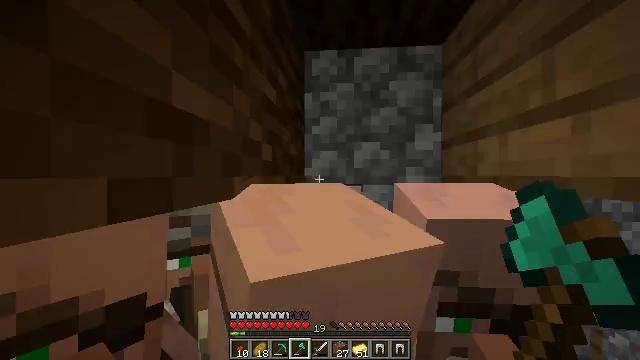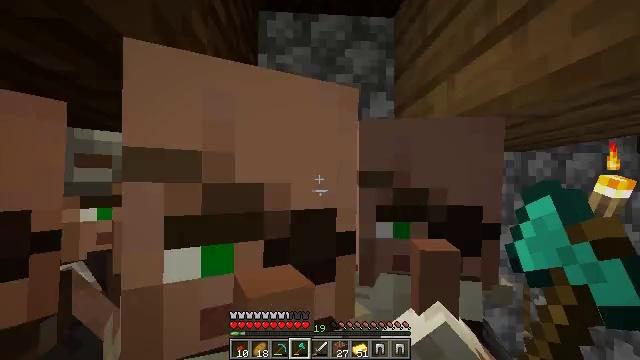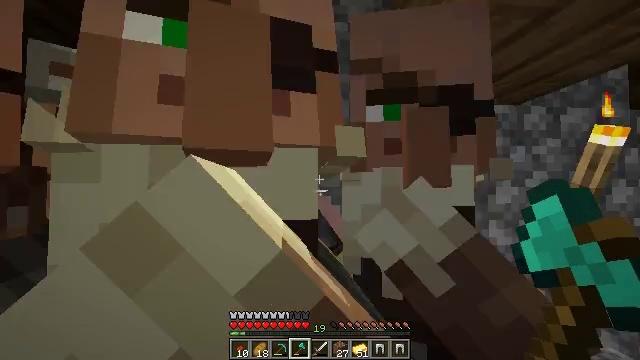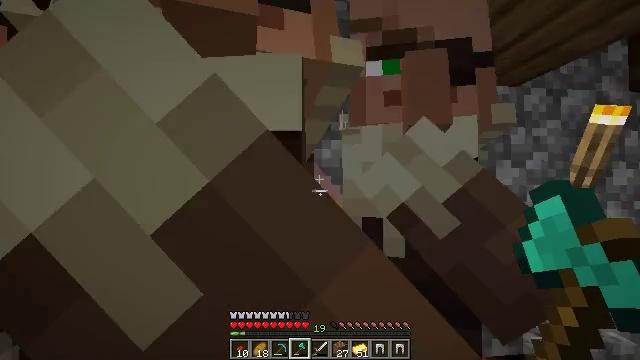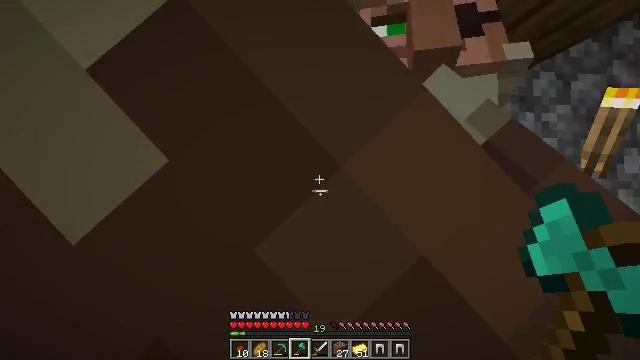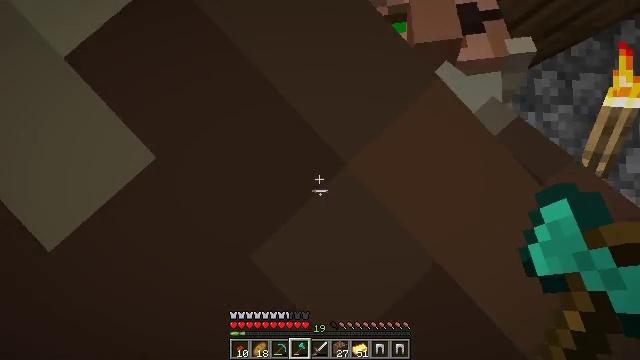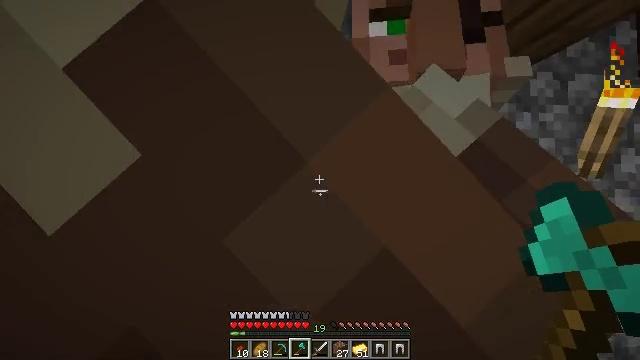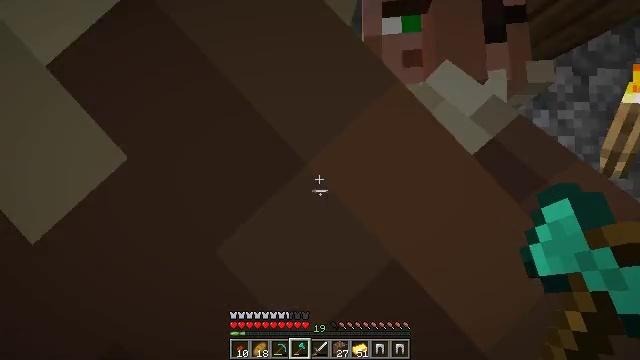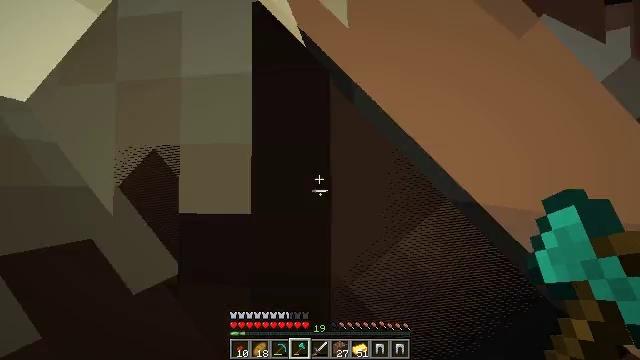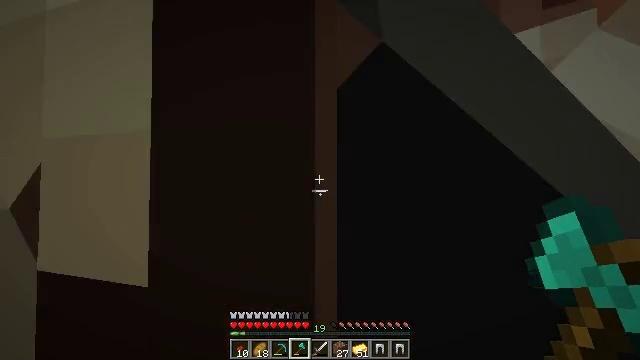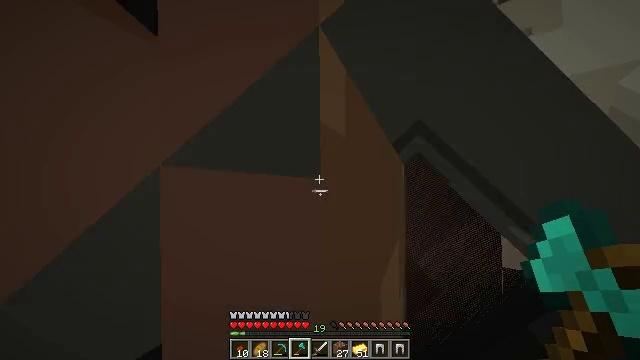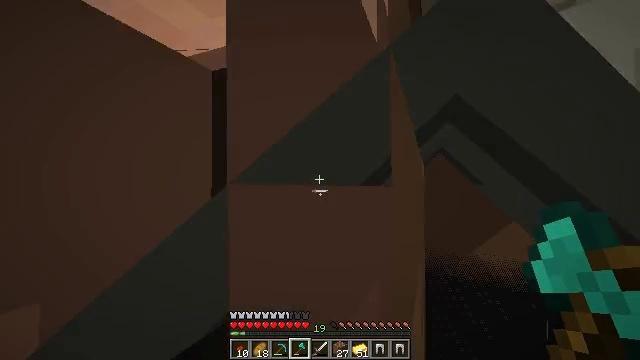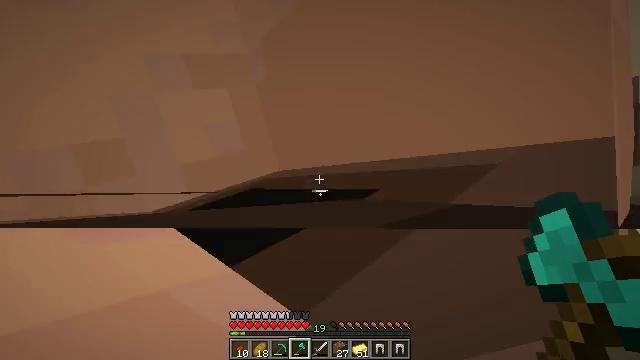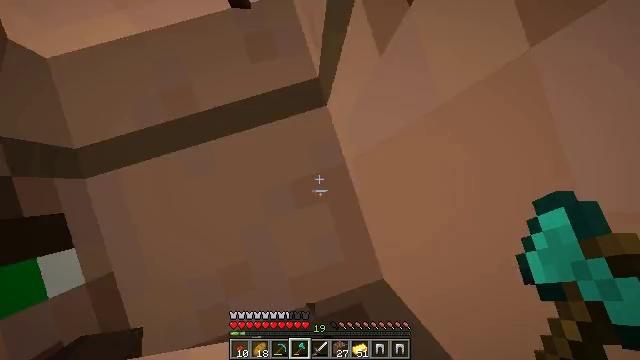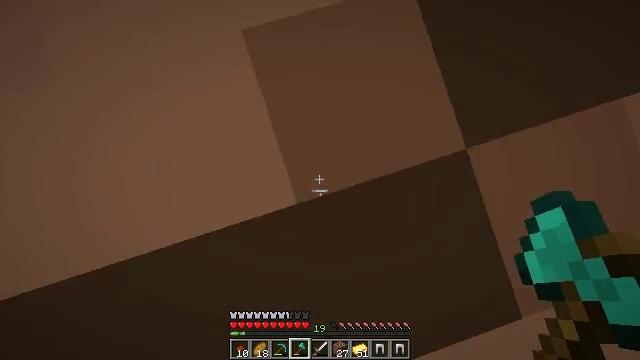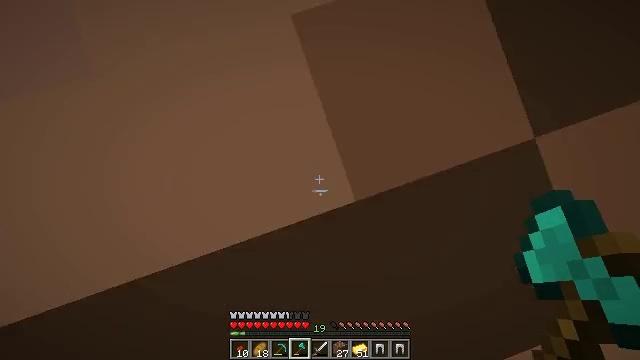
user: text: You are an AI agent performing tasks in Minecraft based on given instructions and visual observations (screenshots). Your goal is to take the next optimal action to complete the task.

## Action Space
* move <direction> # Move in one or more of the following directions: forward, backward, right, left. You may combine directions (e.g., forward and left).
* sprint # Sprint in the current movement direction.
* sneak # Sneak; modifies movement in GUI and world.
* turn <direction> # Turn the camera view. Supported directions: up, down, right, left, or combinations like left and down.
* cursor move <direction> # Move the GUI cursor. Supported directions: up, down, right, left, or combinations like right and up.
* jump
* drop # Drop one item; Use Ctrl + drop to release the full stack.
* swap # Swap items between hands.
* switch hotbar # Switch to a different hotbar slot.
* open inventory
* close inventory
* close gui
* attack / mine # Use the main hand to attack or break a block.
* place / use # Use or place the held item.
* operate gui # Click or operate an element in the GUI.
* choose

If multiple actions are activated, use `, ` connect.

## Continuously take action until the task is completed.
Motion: motion action
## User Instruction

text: Open the crafting table and make chainmail leggings.
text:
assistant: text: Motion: turn right and up
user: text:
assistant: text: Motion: turn right
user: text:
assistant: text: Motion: no_op
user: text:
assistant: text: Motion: no_op
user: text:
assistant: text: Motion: no_op
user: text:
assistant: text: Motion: no_op
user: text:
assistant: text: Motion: move forward, turn left
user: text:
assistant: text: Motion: move forward, turn left
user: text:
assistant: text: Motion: move forward, turn left
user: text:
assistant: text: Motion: move forward, turn left
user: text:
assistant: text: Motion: turn left
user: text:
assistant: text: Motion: no_op
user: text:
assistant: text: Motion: no_op
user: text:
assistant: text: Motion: move forward
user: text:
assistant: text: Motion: move forward
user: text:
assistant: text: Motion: move forward
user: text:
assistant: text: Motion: move forward, turn left
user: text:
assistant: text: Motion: move forward, turn left
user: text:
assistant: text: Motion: move forward, turn left
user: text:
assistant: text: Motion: move forward, turn left
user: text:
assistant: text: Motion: move forward
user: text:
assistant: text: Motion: move forward
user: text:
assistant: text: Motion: move forward
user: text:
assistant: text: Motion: move forward
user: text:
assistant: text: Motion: move forward, turn left
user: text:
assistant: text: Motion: move forward, turn left and up
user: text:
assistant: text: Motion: move forward, turn left and up
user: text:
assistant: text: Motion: move forward, turn left
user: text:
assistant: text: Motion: move forward, turn left
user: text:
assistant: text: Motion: move forward, turn left